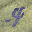
Label: 4